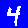
Digit: 4